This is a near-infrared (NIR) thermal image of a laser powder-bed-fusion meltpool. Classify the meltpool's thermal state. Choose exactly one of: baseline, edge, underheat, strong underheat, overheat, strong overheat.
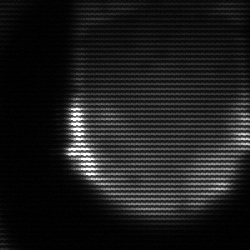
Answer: edge